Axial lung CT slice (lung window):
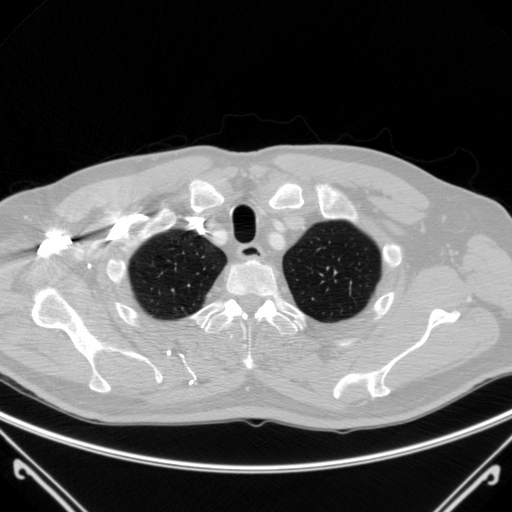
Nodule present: no